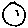
Label: moon